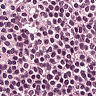
Metastatic tissue present: no